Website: macys
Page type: billing-address
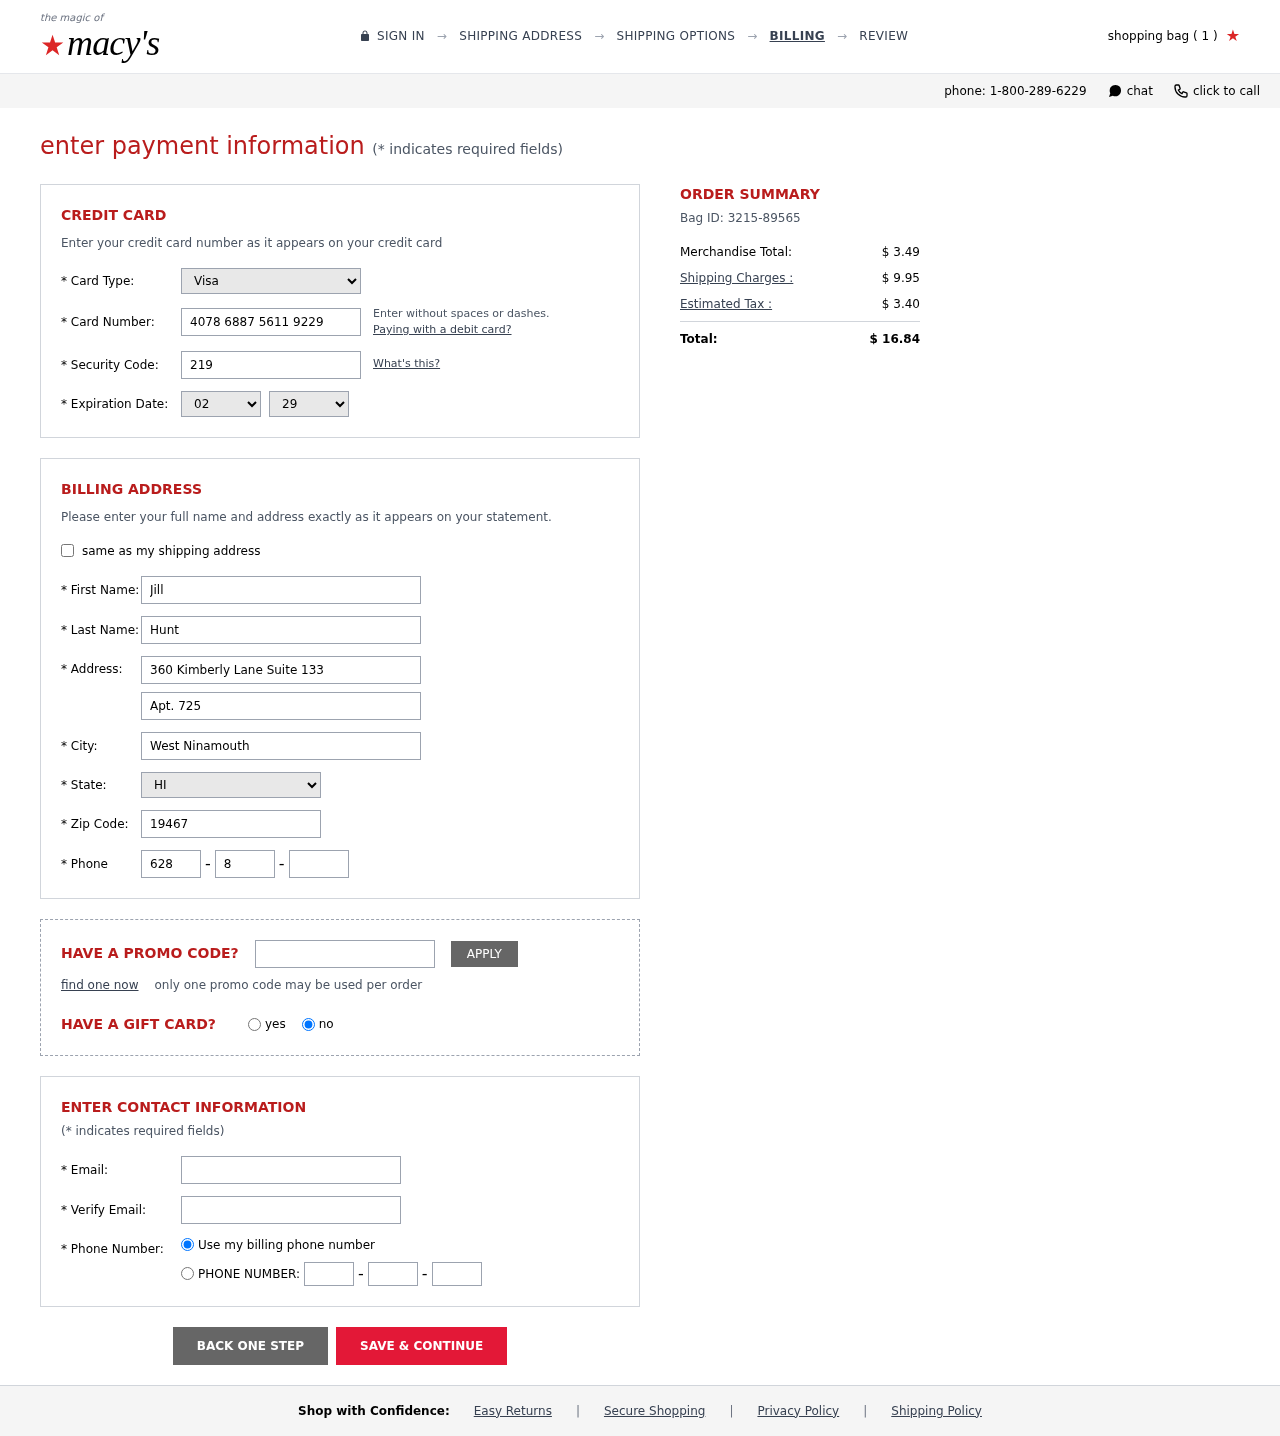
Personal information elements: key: PII_CARD_CVV
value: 219
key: PII_CARD_EXPIRY_MONTH
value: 02
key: PII_CARD_EXPIRY_YEAR
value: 29
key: PII_CARD_NUMBER
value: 4078 6887 5611 9229
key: PII_CARD_TYPE
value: Visa
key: PII_CITY
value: West Ninamouth
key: PII_EMAIL
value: jillhunt@gmail.com
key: PII_FIRSTNAME
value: Jill
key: PII_LASTNAME
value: Hunt
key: PII_PHONE_AREA
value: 628
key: PII_PHONE_PREFIX
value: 805
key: PII_PHONE_SUFFIX
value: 6929
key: PII_POSTCODE
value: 19467
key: PII_STATE_ABBR
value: HI
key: PII_STREET
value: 360 Kimberly Lane Suite 133
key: PII_STREET2
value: Apt. 725
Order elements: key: ORDER_NUM_ITEMS
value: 1
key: ORDER_ID
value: Bag ID: 3215-89565
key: ORDER_SUBTOTAL
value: $ 3.49
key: ORDER_SHIPPING_COST
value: $ 9.95
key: ORDER_TAX
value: $ 3.40
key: ORDER_TOTAL
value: $ 16.84